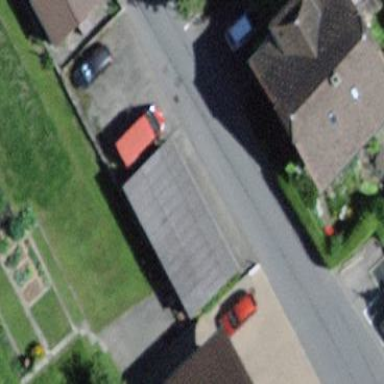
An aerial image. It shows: View of roof of building.